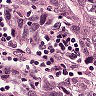
Metastatic tissue present: yes